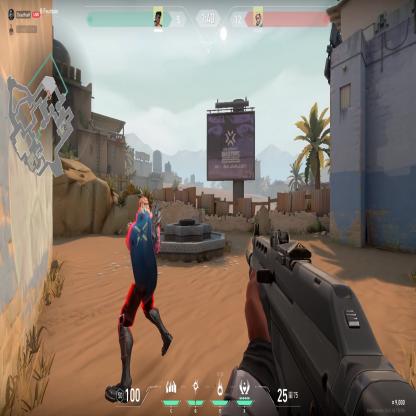
Label: enemy